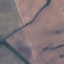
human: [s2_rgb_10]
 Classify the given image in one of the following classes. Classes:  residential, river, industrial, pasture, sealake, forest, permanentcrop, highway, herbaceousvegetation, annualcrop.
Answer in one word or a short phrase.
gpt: AnnualCrop